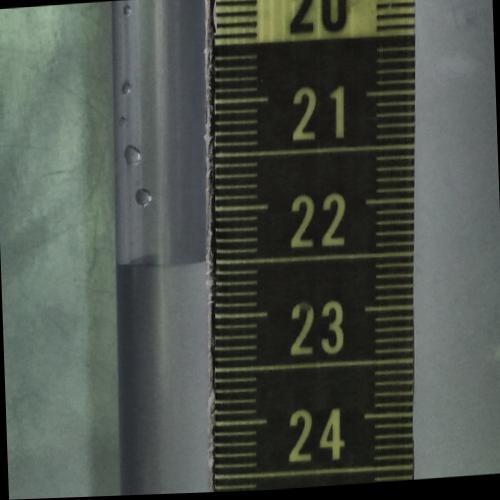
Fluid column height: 22.5 cm